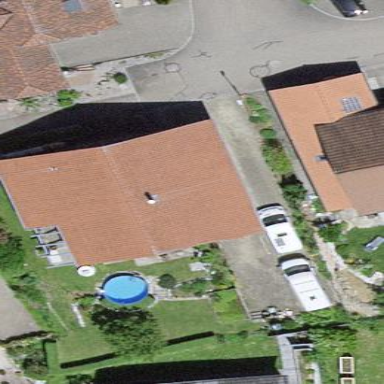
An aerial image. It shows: Simple house.